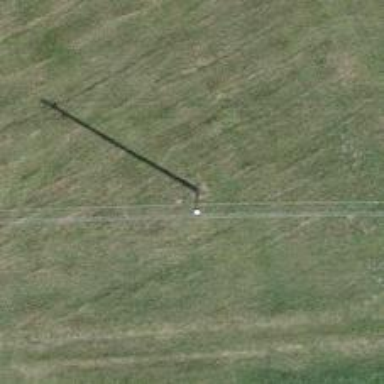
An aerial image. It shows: Utility pole as the man-made structure.